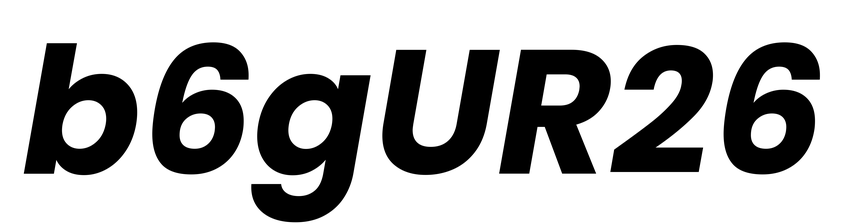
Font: Poppins-BoldItalic